The image is the raw time-domain waveform of a rolling-element bearing's vibration signal. Diagnose the bearing from this image, choosing from: normal, inner_race, outer_race, ball.
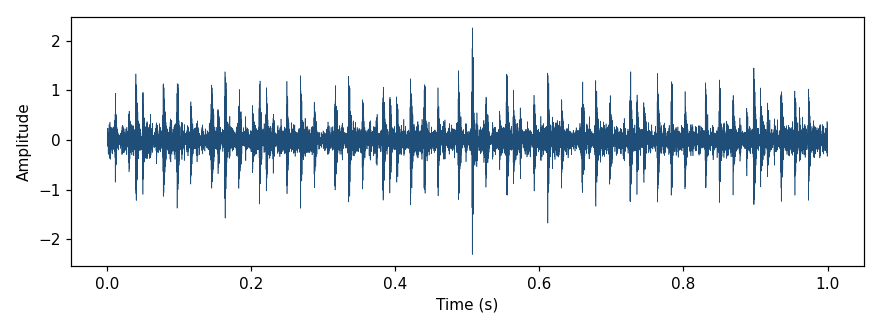
Answer: outer_race